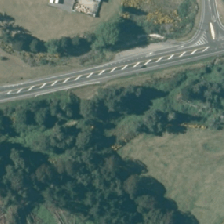
Land cover: grose_broom